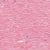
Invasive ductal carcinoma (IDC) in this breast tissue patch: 0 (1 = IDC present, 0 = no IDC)